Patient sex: M
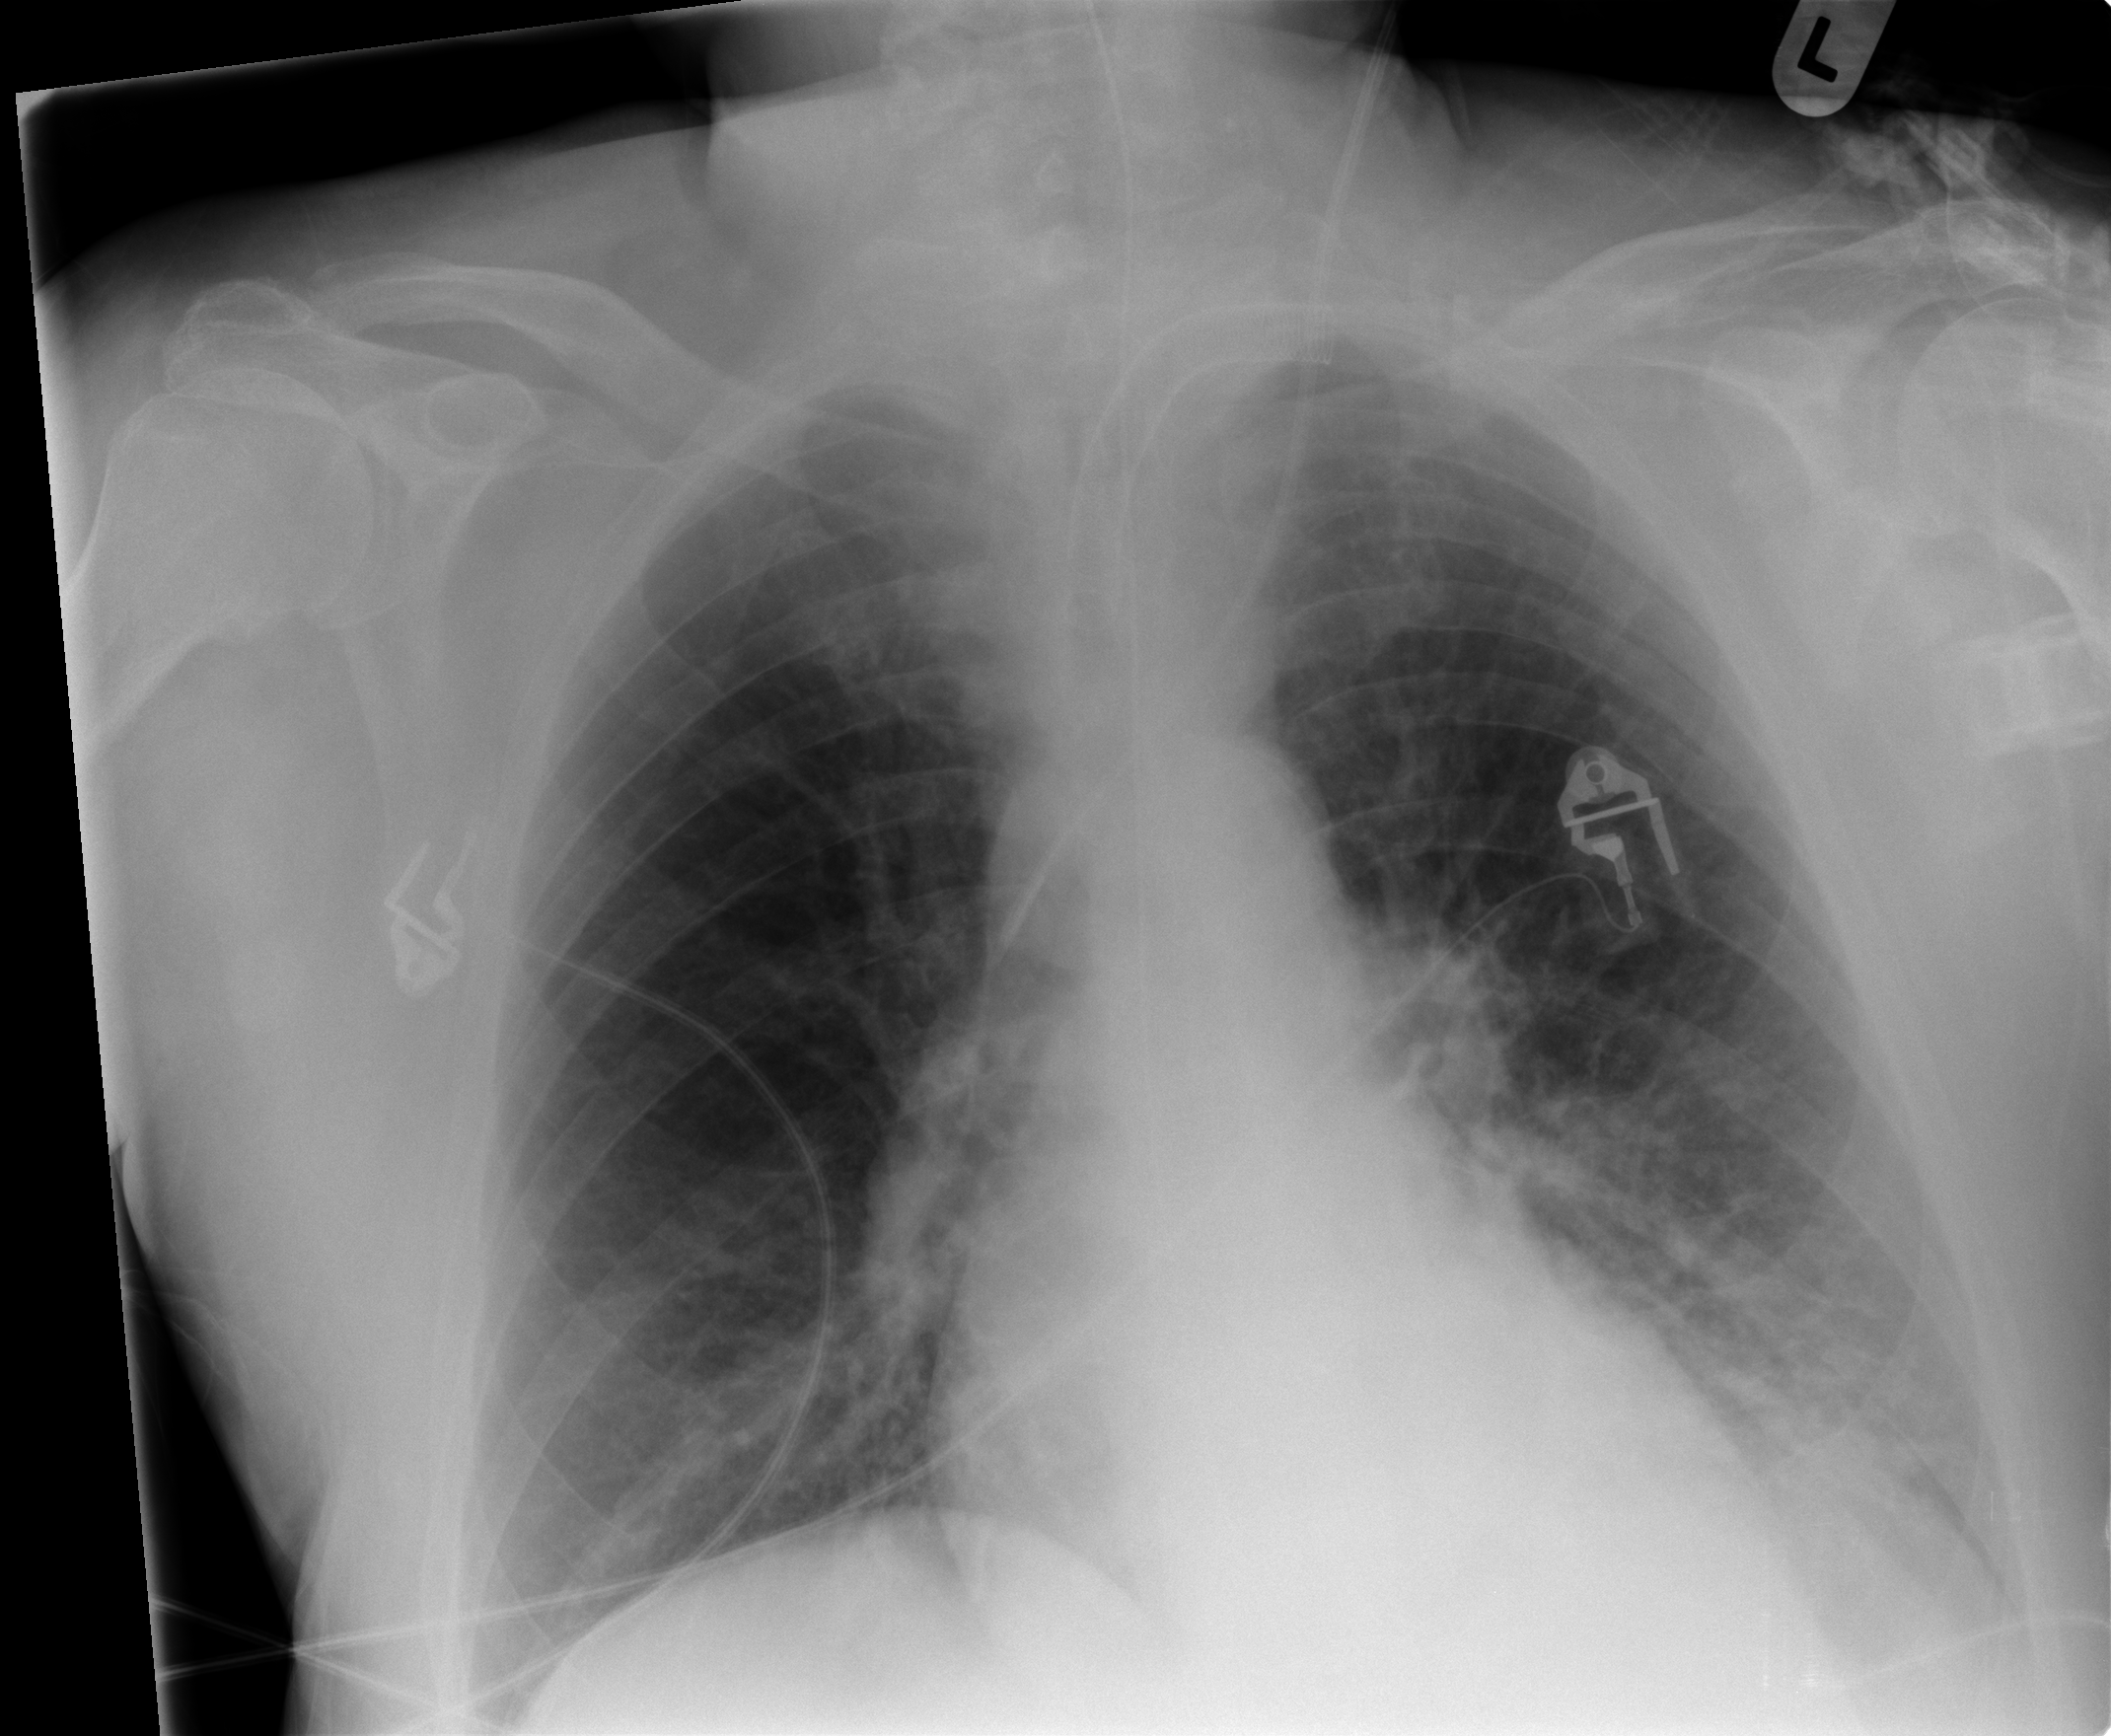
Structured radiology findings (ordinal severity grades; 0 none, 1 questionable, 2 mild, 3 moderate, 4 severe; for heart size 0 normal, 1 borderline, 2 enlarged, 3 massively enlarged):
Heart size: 1
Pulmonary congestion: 2
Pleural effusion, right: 0
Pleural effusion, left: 0
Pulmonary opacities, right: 0
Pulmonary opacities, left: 2
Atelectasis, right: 2
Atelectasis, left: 2